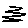
Label: zigzag